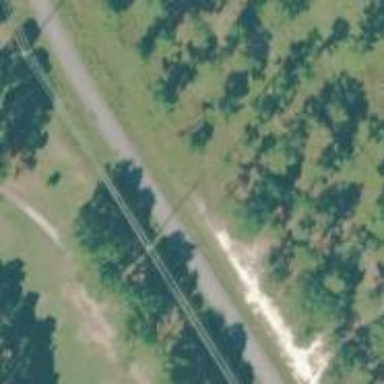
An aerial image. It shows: Power pole.